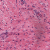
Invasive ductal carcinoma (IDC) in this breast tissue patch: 0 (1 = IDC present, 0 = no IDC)